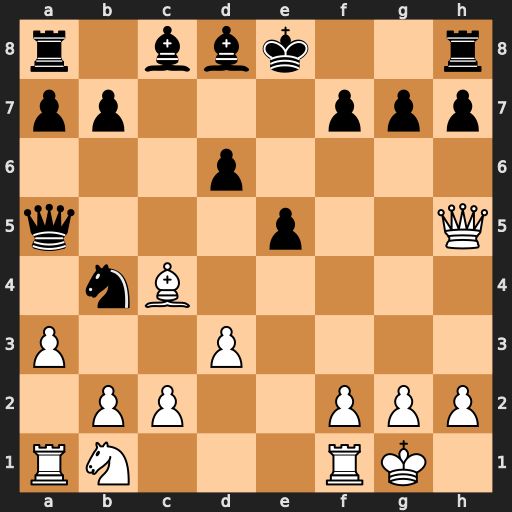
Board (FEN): r1bbk2r/pp3ppp/3p4/q3p2Q/1nB5/P2P4/1PP2PPP/RN3RK1
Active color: w
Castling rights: kq
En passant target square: -
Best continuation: Qxf7#